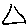
Label: triangle